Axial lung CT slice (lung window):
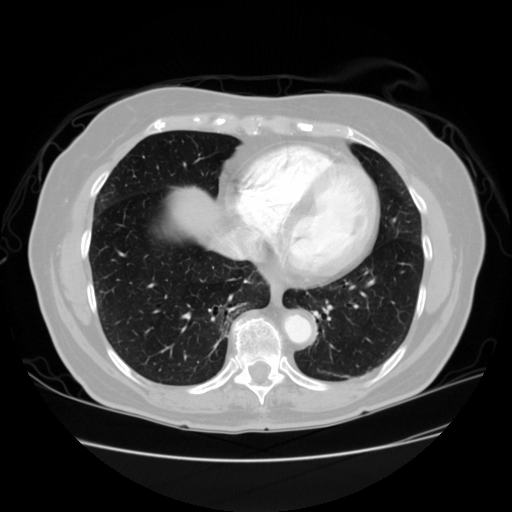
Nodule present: no